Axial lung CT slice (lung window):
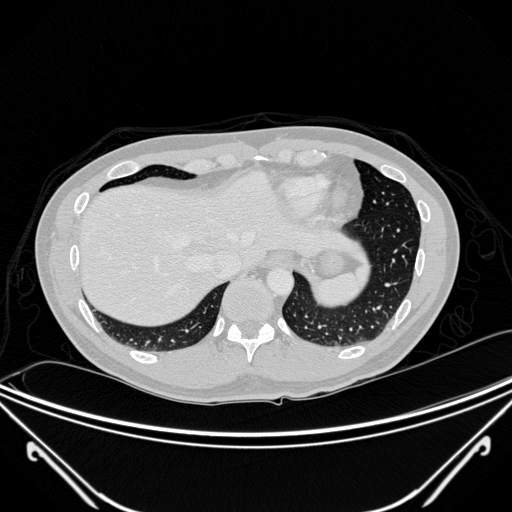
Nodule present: no